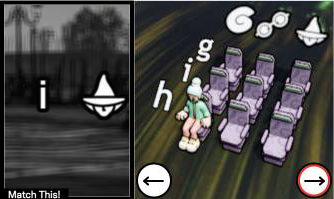
Task: seats
Answer: no